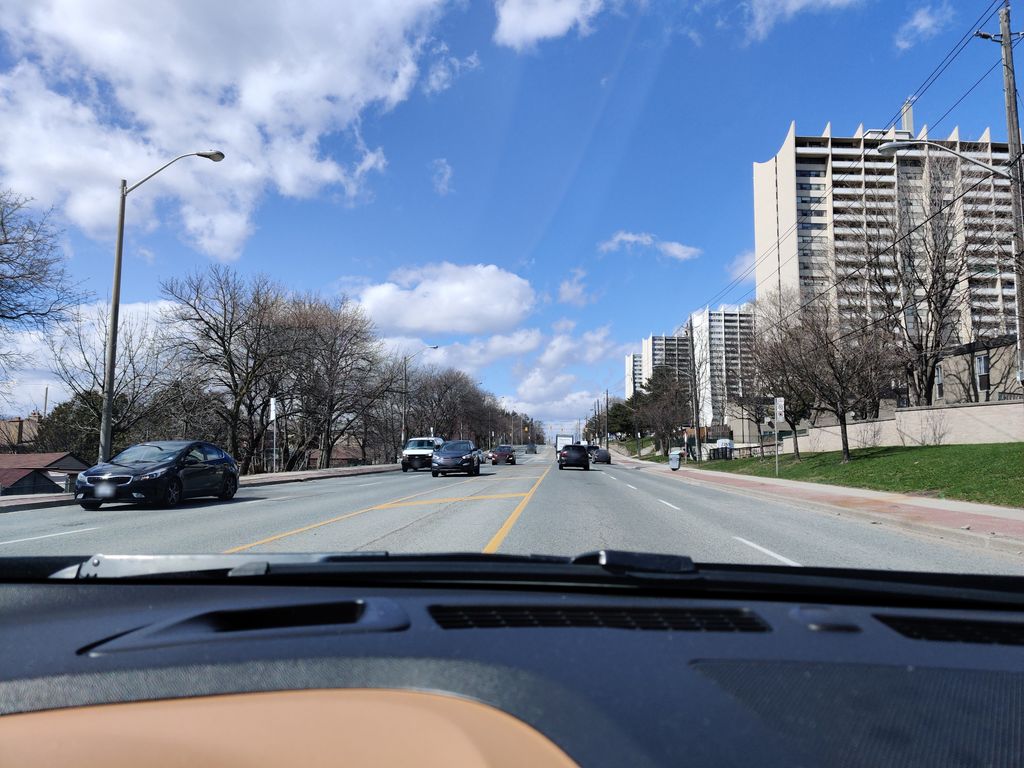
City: toronto